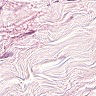
Metastatic tissue present: no